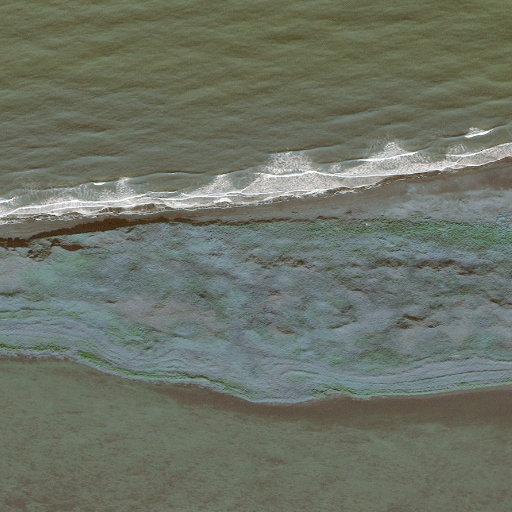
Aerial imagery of island in Alaska named Kudobin Islands containing only unknown